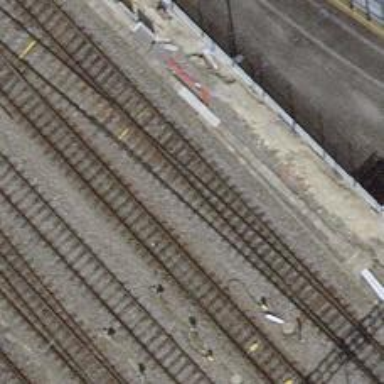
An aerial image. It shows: Single-track electrified railway siding with contact line for service.